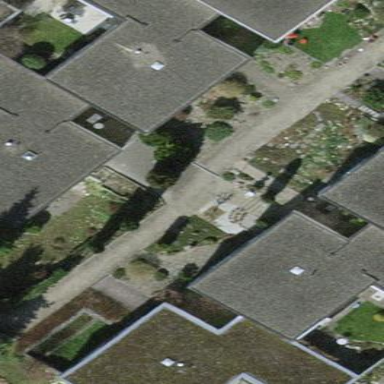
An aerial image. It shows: Terrace building.